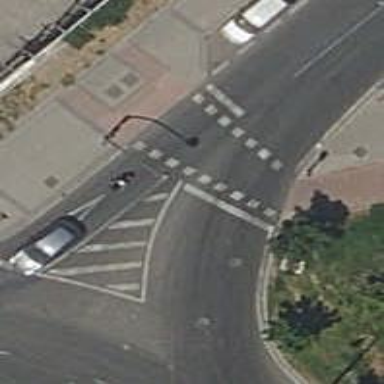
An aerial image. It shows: Road with traffic signals.